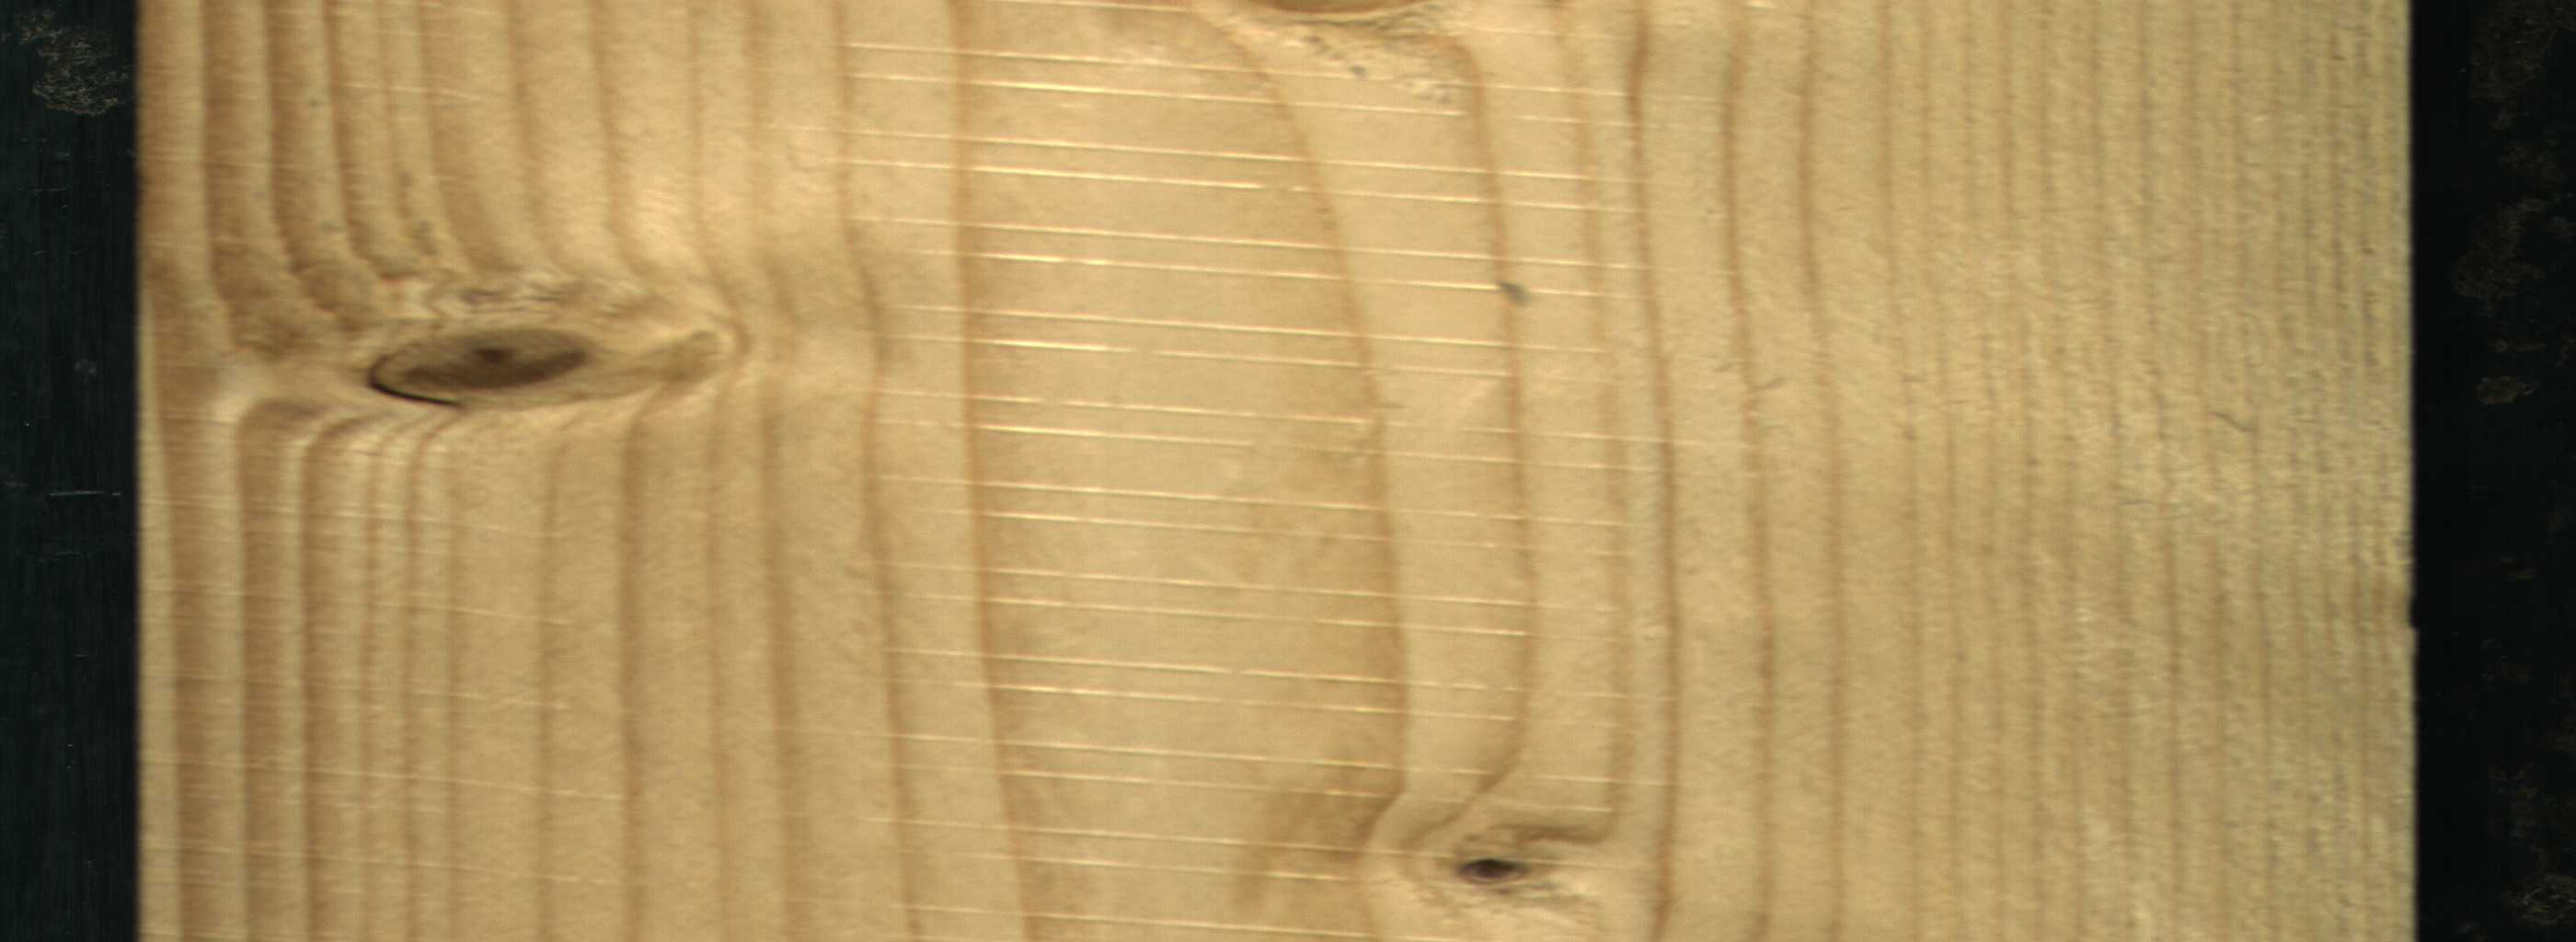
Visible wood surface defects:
Dead_Knot
Dead_Knot
Live_Knot